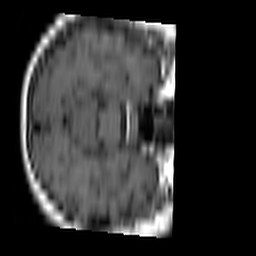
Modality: T1w
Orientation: axial
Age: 59
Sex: male
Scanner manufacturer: philips
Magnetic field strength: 1.5 T
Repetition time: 0.6237 s
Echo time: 0.015 s